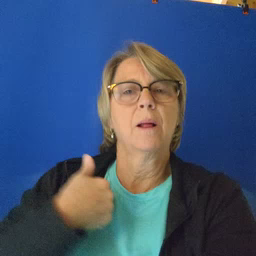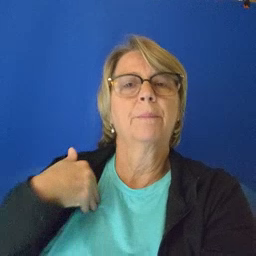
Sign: animal